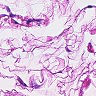
Metastatic tissue present: no